Question: Trying to add the average value to each category in the plot. I have been trying to add these average values independently, per category, but without success. Is there a way that catplot can average the values from the data set and plot that extra value with a different color? My goal is to add and differentiate the average value from the individual values so can be visually identified.
'''
plt.rcParams["figure.figsize"] = [5.50, 5.50]
plt.rcParams["figure.autolayout"] = True
ax = sns.catplot(x="Sample Set", y="Values [%]", data=df)
ax.set_xticklabels(rotation=90)
ax.despine(right=True, top=True)
sp = 100
delta = 5
plt.axhline(y=sp, color='gray', linestyle='--', label='Target')
plt.axhline(y=sp*((100+(delta*2))/100), color='r', linestyle='--', label='10%')
plt.axhline(y=sp*((100-(delta*2))/100), color='r', linestyle='--')
plt.ylim(80, 120)
plt.title('Sample Location[enter image description here][1]', fontsize = 14, y=1.05)
plt.legend(frameon=False, loc ="lower right")
plt.savefig(outputFileName, dpi=300, bbox_inches = 'tight')
plt.show()
plt.draw()
'''

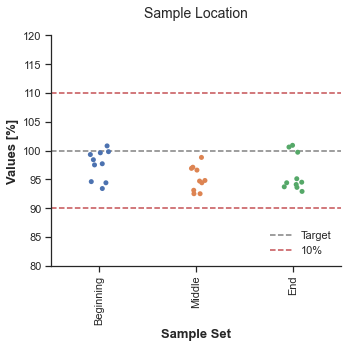
Answer: You probably run into strange error messages, as you named the return value of 'sns.catplot' as 'ax'. <URL> function and returns a 'FacetGrid', often assigned to a variable named 'g'. A figure-level function can have one or more subplots, accessible via 'g.axes'. When there is only one subplot, 'g.ax' points to that subplot.
Also note that the 'catplot''s figsize isn't set via the 'rcParams'. The figure size comes from the 'height=' parameter (height in inches of one subplot) and the 'aspect=' parameter (ratio between width and height of a subplot), multiplied by the number of rows/columns of subplots.
Further, you seem to be mixing the <URL> and the pyplot interface for matplotlib. For readability and code maintenance, it is preferred to stick to one interface.
To indicate the means, 'sns.pointplot' without confidence interval might be suited. 'ax.axhspan' might be used to visualize the range around the target.
Here is some example code starting from seaborn's iris dataset.
'''
import matplotlib.pyplot as plt
import seaborn as sns
import numpy as np
iris = sns.load_dataset('iris')
g = sns.catplot(data=iris, x="species", y="sepal_length", height=5.50, aspect=1)
ax = g.ax
ax.tick_params(axis='x', rotation=0, length=0)
sns.pointplot(data=iris, x="species", y="sepal_length", estimator=np.mean,
join=False, ci=None, markers=['D'], color='black', size=20, zorder=3, ax=ax)
sns.despine(right=True, top=True)
sp = 6
delta = 10
ax.axhline(y=sp, color='gray', linestyle='--', label='Target')
ax.axhspan(ymin=sp * (100 - delta) / 100, ymax=sp * (100 + delta) / 100,
color='r', alpha=0.15, linestyle='--', label='10%')
ax.collections[-1].set_label('Mean')
ax.legend(frameon=False, loc="lower right")
# plt.savefig(outputFileName, dpi=300, bbox_inches='tight')
plt.tight_layout()
plt.show()
'''
<URL>